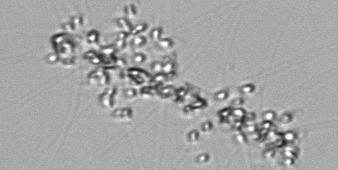
Label: Chaetoceros_didymus_TAG_external_flagellate